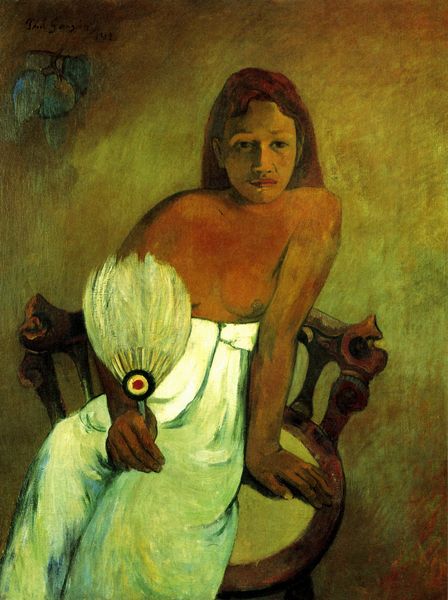
Titel: Junges Mädchen mit Fächer
Künstler: Paul Gauguin
Standort: Essen (Ruhr)
Institution: Museum Folkwang
Schlagwörter: akt, blau, dunkel, feder, gemälde, hand, haut, kopf, körper, nackt, schatten, vogel, weiß, gelb, grün, mädchen, ocker, sitzen, blume, braun, brust, busen, finger, frau, haar, hell, hintergrund, holz, kleid, lampe, licht, mund, nase, renoir, schmuck, schwarz, stirn, stuhl, stützen, zimmer, blick, rot, tier, tuch, beige, flächig, fächer, malerei, rock, jung, wand, arm, arme, augen, falten, federn, gesicht, halten, inkarnat, knoten, lang, leinen, bildnis, holzstuhl, hände, portrait, porträt, rückenlehne, öl, gewand, haare, sessel, sitzend, decke, augenbrauen, brünett, dekollete, frontal, lippen, locken, ohren, schulter, schultern, traurig, kreis, beine, brüste, farbig, wangen, lehne, schnabel, sitz, perspektive, stab, trikolore, warm, hitze, modern, lehnen, blue, chair, cushion, feathers, hands, red, white, bezug, black, dress, face, female, green, hair, nose, painting, polster, room, sit, sitting, tapete, wall, woman, yellow, stuhllehne, handtuch, brown, wedel, faltenwurf, halbakt, halbnackt, junge frau, nachdenklich, sinnieren, brustwarze, model, aufstützen, braune haare, exotik, umriss, gauguin, stiel, südsee, paul, geld, punkt, kreise, schnitzerei, abwesend, feather, wood, fingernägel, portät, sad, bettlaken, gaugin, naked, nude, nudes, brus, gebunden, ear, girl, head, orange, sinnlich, eyes, windspiel, flat, sitzfläche, träumen, chin, mouth, peacock, rocj, stumpf, pfauenfeder, stoffbezug, asymmetrie, breast, gewickelt, wickeln, human, arms, cheeks, neck, shoulder, sessellehne, rud, ears, pants, paul gauguin, paul gaugin, tahiti, fingers, breasts, towel, lips, shoulders, guache, native, wickelrock, umschlagtuch, träumerisch, barbusig, forehead, round, exotic, indian, eingeborene, wickelkleid, haiti, stirnfransen, sammetrie, daughter, ahnd, polater, wickeltuch, holzsessel, fan, insulanerin, federauge, federfächer, haitianerin, stirnfranse, vlume, sietzend, chill, gaugiun, brunette, brows, boobs, tits, walll, islander, southsee, 142